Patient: sex M, age 47
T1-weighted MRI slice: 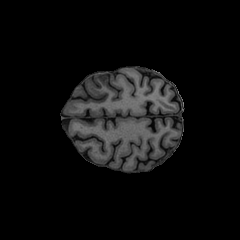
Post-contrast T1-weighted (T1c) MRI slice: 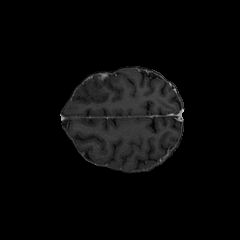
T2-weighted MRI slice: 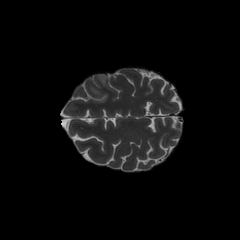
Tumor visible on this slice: yes
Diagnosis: Glioblastoma, IDH-wildtype
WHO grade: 4